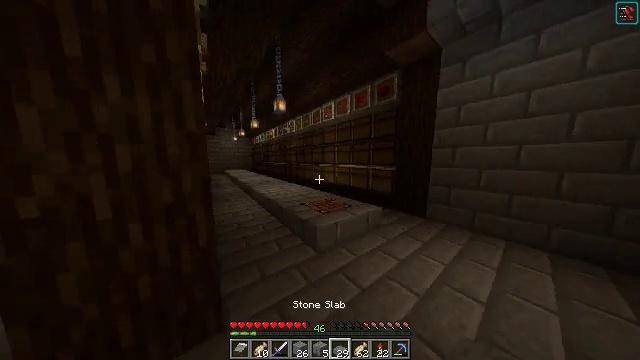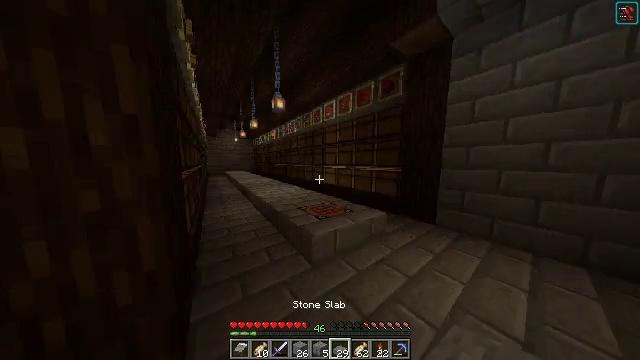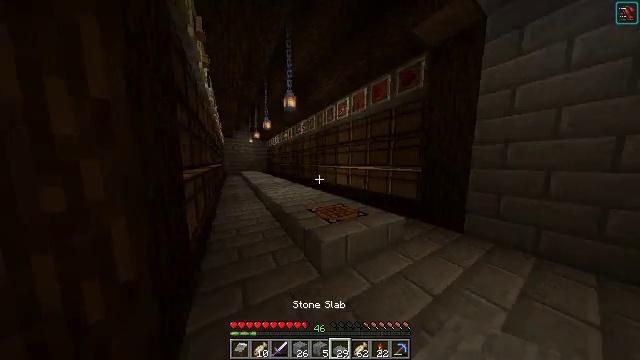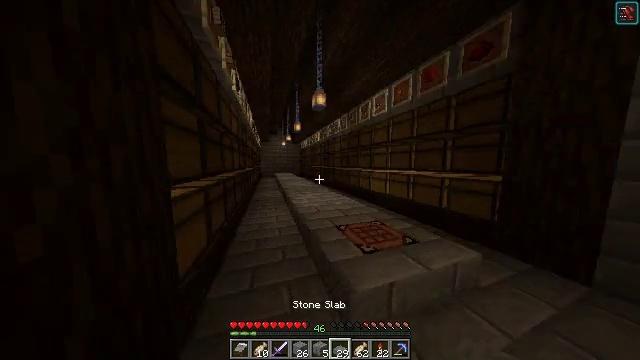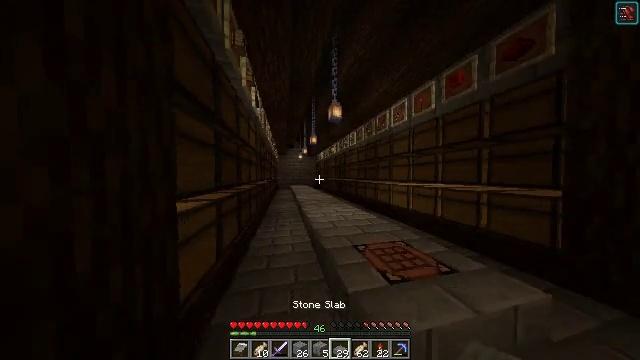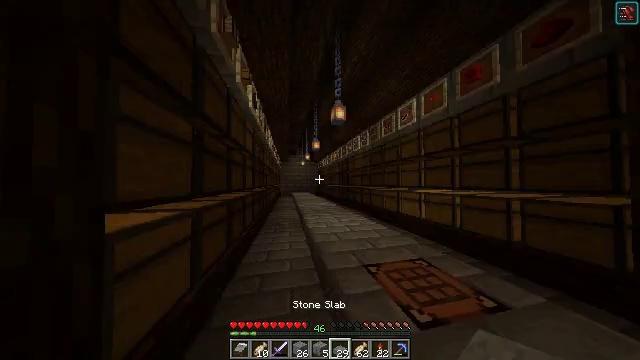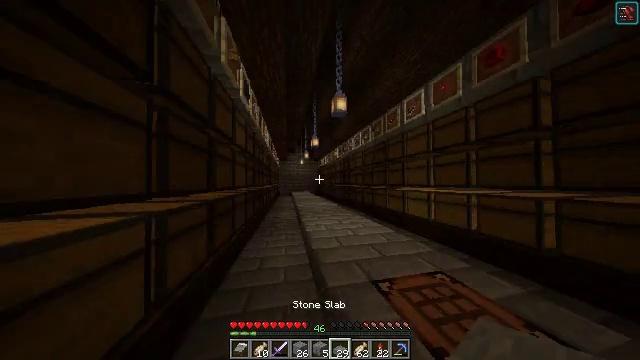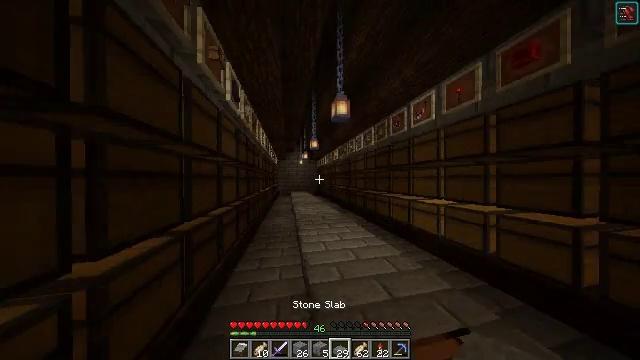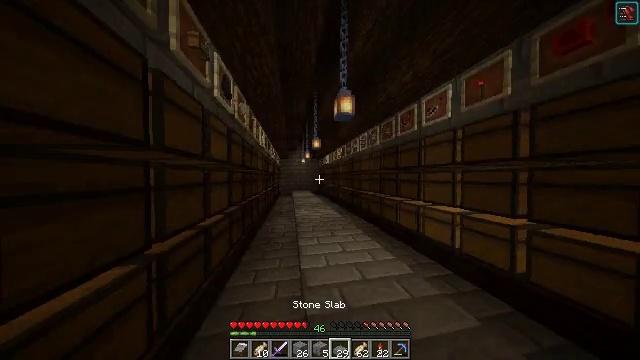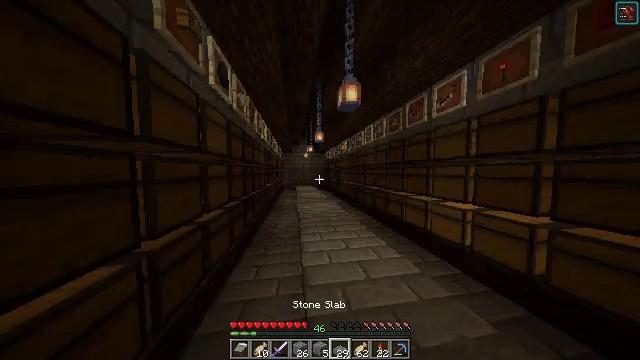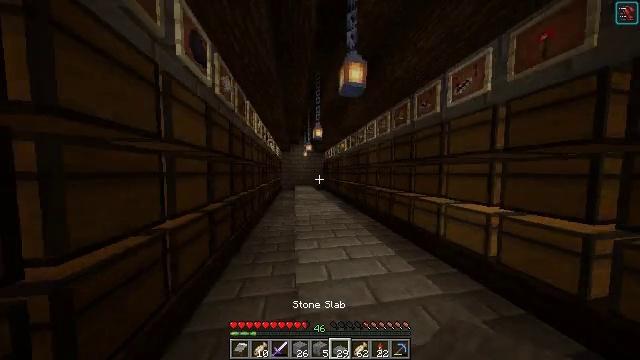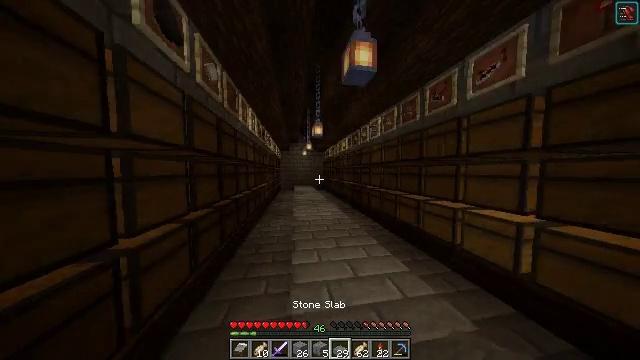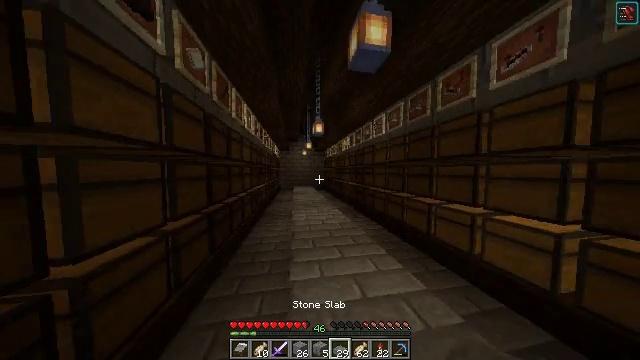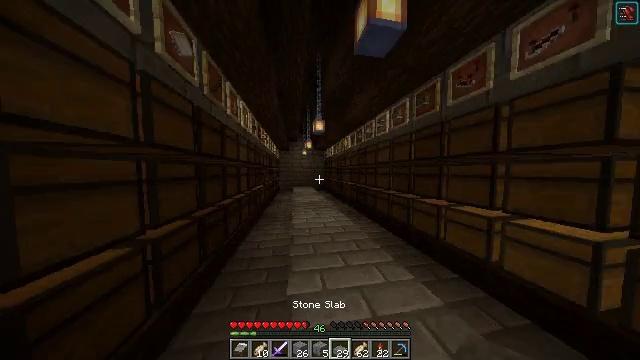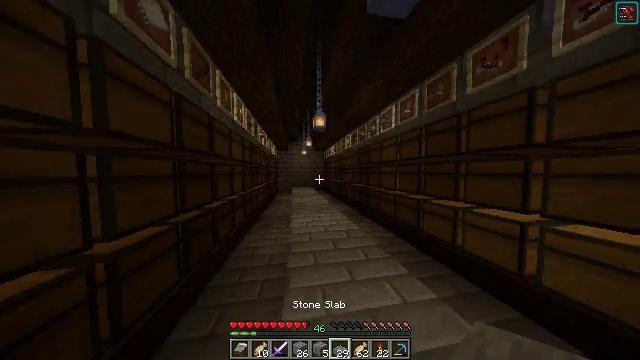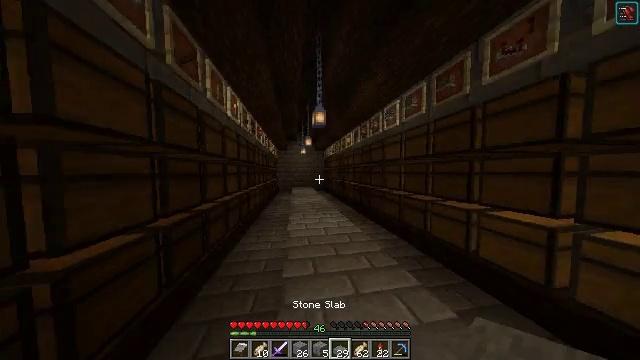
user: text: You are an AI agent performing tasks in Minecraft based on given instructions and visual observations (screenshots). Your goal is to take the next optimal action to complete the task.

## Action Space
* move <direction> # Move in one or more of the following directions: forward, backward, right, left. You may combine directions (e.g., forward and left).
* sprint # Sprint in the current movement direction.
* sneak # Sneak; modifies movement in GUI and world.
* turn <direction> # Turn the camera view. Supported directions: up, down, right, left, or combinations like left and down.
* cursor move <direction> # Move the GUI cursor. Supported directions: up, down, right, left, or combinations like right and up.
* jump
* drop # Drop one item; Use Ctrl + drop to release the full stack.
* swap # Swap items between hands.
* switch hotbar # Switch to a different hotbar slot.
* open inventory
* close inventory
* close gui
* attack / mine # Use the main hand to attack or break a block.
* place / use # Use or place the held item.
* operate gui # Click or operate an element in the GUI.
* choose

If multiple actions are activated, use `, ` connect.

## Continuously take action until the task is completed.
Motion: motion action
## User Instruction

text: Open the crafting table to craft a slime block.
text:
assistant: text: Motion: move forward, turn left
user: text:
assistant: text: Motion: move forward, turn left
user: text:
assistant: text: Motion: move forward, turn left
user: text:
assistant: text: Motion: move forward, turn left and up
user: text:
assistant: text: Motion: move forward, turn left and up
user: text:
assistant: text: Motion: move forward
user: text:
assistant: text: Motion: move forward, turn down
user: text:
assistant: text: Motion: move forward, turn left
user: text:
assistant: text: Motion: move forward, turn left and down
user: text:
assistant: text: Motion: move forward
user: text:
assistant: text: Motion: move forward
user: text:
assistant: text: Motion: move forward
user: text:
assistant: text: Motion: move forward
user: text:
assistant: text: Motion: move forward
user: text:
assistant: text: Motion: move forward
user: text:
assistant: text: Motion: move forward
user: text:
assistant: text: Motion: move forward
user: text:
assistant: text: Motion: move forward
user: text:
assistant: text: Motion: move forward
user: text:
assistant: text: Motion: move forward
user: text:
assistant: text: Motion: move forward
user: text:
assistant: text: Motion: move forward
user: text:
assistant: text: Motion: move forward
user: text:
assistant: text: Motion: move forward
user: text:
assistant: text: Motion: move forward
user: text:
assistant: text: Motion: move forward
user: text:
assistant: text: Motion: move forward
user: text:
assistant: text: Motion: move forward
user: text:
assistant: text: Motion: move forward, turn right
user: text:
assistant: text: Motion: move forward, turn right